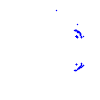
Particle: pion